Field crop: tomato
Growth stage: 2
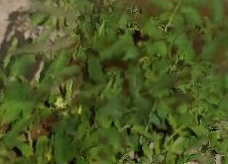
Species: tomato